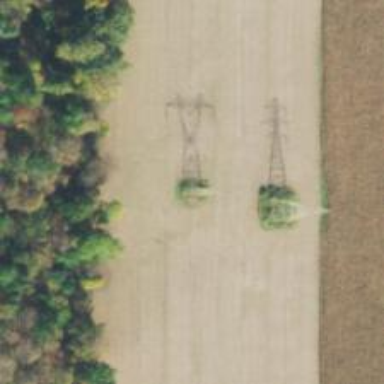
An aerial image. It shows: Lattice structure tower used for power transmission.